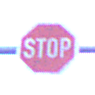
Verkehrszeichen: Stop
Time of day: SunriseSunset
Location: Outdoor (Suburban)
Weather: PartlyCloudy
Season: NotSpecified
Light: Natural